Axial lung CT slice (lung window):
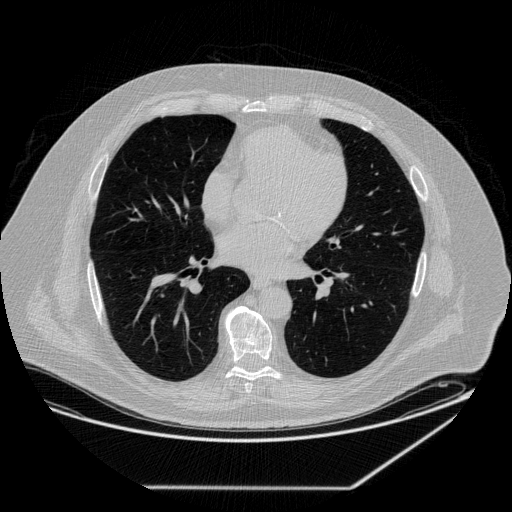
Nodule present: no